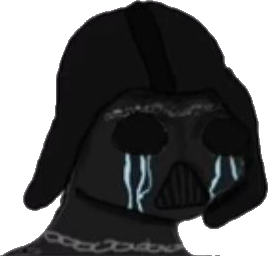
Label: 5_Zoomer